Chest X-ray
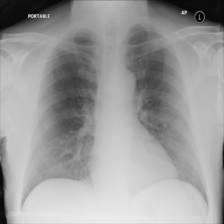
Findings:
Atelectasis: negative
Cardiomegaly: negative
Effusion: negative
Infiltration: negative
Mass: negative
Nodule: negative
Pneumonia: negative
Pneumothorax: negative
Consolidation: negative
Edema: negative
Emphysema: negative
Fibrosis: negative
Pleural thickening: negative
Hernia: negative